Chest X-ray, PA view. Patient: 56 years old, sex F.
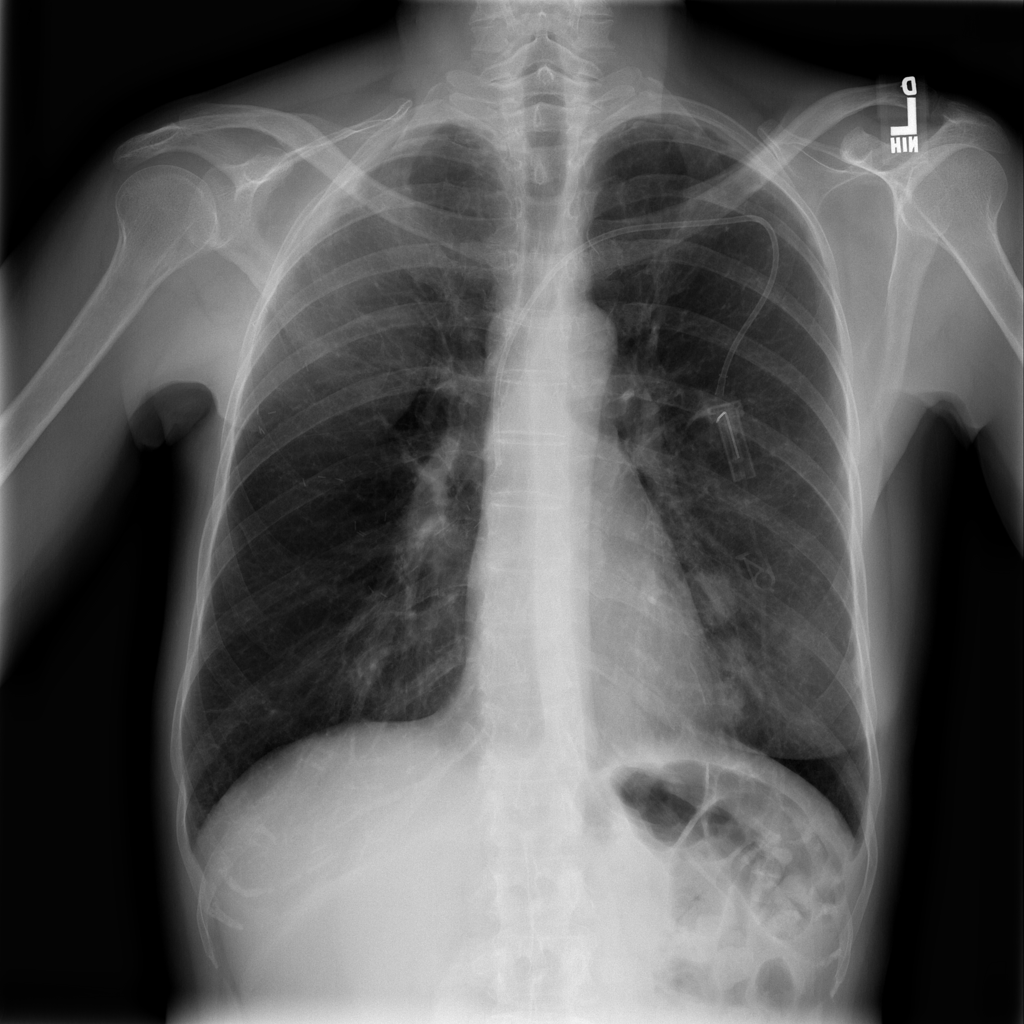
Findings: Nodule